Question: I want to blit a sprite to a surface using Haskell's SDL binding, but I don't know how to define the transparent color in the sprite's surface. Here is the code so far:
'''
module Main where
import Graphics.UI.SDL as SDL
import Graphics.UI.SDL.Image as SDLi
main = do
SDL.init [SDL.InitVideo]
screen <- SDL.setVideoMode 500 500 32 []
SDL.fillRect screen Nothing (SDL.Pixel 0x00FFFFFF)
ball <- SDLi.load "30ball.png"
SDL.blitSurface ball Nothing screen Nothing
SDL.flip screen
delay 2000
SDL.quit
'''
In the Sdldotnet-Library, I could set the properties of with something like:
'''
ball.Transparent<-true
ball.TransparentColor<-Color.FromArgb (0, 255, 0)
'''
Any idea how I can achieve the same in Haskell's SDL binding?

Here is the working version after implementing Banthar's advice:
'''
module Main where
import Graphics.UI.SDL as SDL
import Graphics.UI.SDL.Image as SDLi
main = do
SDL.init [SDL.InitVideo]
screen <- SDL.setVideoMode 500 500 32 []
SDL.fillRect screen Nothing (SDL.Pixel 0x00FFFFFF)
ball <- SDLi.load "30ball.bmp"
b2 <- convertSurface ball (surfaceGetPixelFormat screen) []
t <- mapRGB (surfaceGetPixelFormat b2) 0 255 0
setColorKey b2 [SrcColorKey, RLEAccel] t
SDL.blitSurface b2 Nothing screen Nothing
SDL.flip screen
delay 2000
SDL.quit
'''
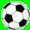
Answer: Try <URL>. If you are using PNGs the simplest way is to use alpha channel.